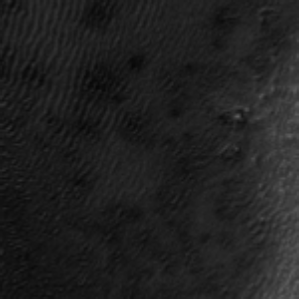
Label: frost